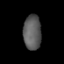
Tissue: prostate
Cell type: T cells
Senescence score: 0.7363
Nuclear area (px): 614
Mean DAPI intensity: 90.757